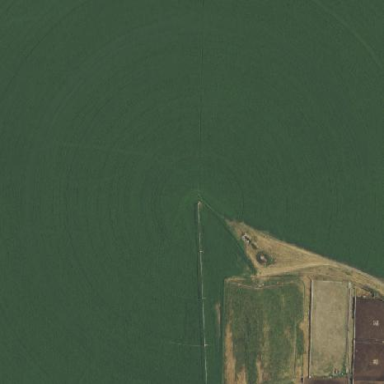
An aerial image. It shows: Farmland with pivot irrigation system.